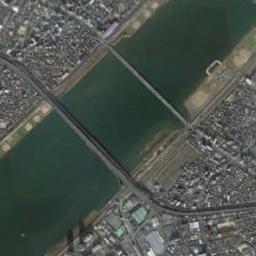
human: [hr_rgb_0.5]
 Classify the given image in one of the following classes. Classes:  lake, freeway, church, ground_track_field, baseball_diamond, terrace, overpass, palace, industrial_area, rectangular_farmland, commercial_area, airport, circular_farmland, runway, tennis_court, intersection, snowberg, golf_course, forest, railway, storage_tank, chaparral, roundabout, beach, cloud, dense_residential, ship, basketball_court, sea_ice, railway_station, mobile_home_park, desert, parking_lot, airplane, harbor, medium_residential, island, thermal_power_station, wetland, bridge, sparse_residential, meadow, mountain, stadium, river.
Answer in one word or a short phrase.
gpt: bridge